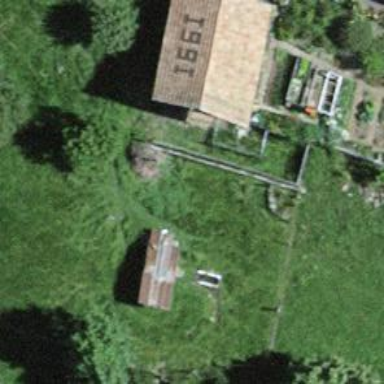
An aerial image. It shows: Barn.